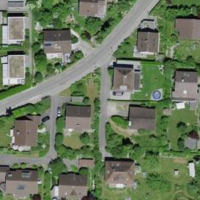
EUNIS habitat code: 55
Species observed at this site:
Centaurea scabiosa
Geranium sanguineum
Campanula persicifolia
Lamium galeobdolon
Potentilla recta